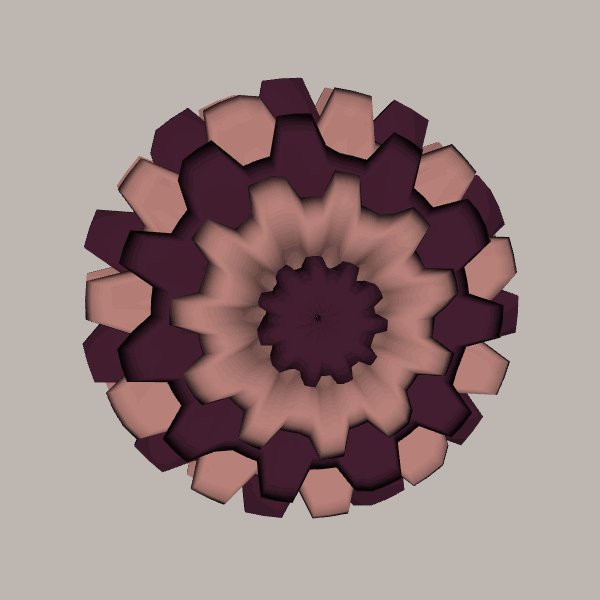
Background: light